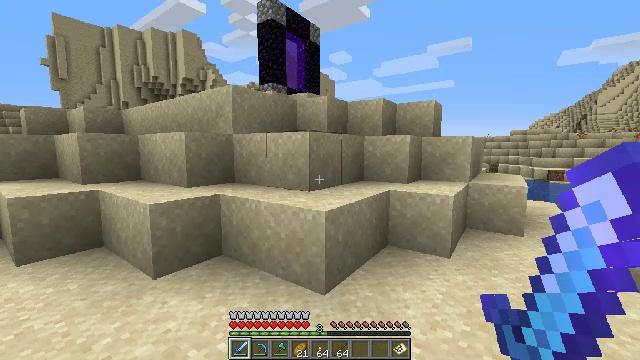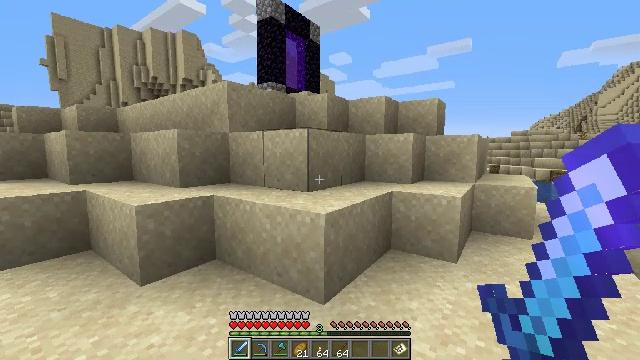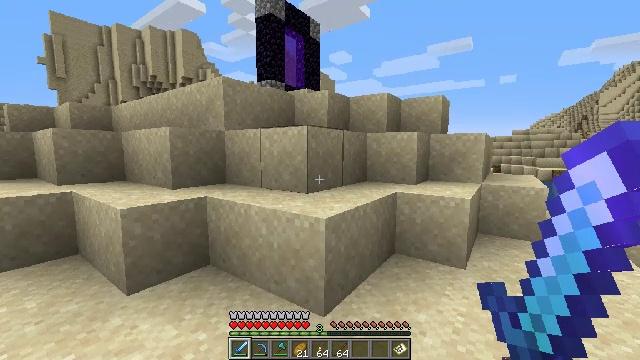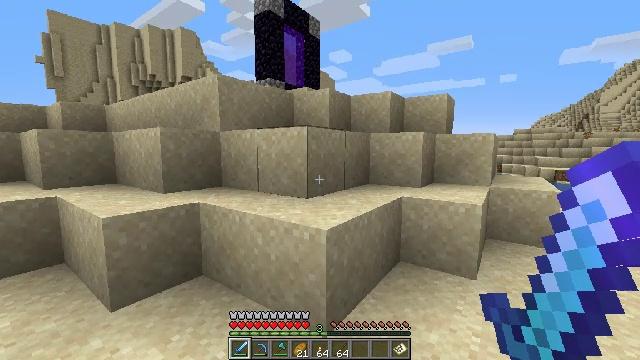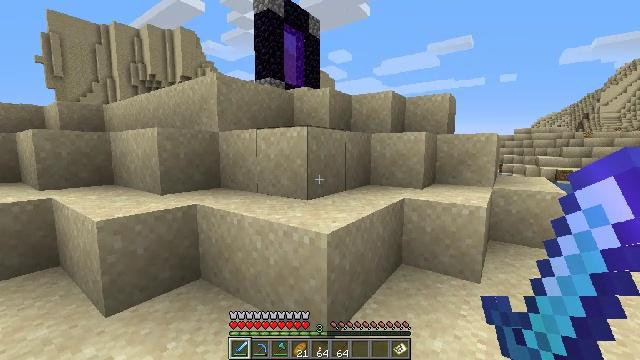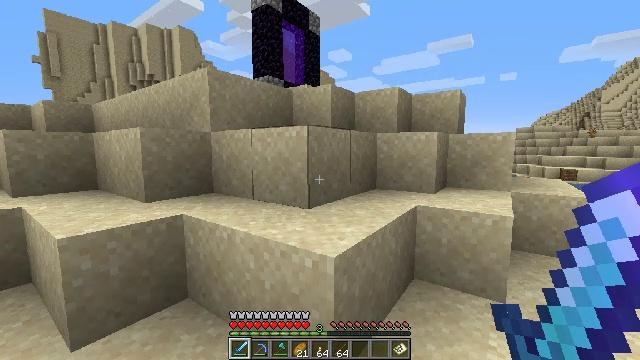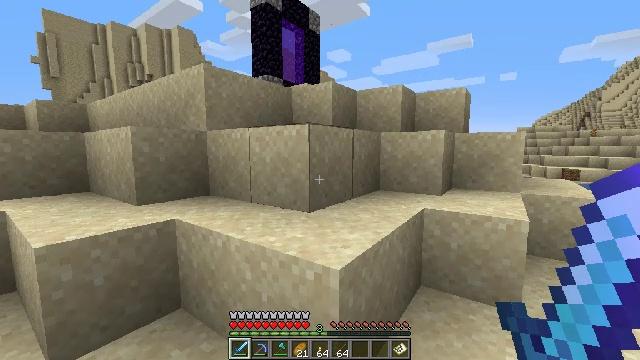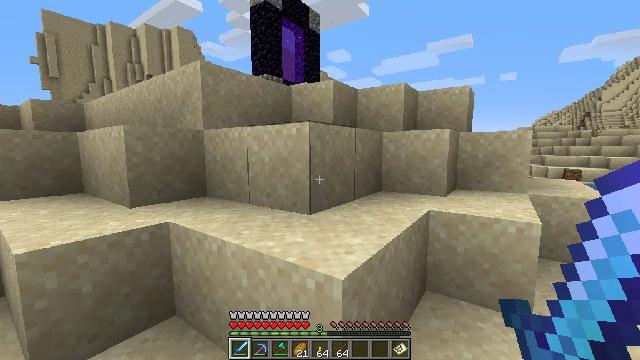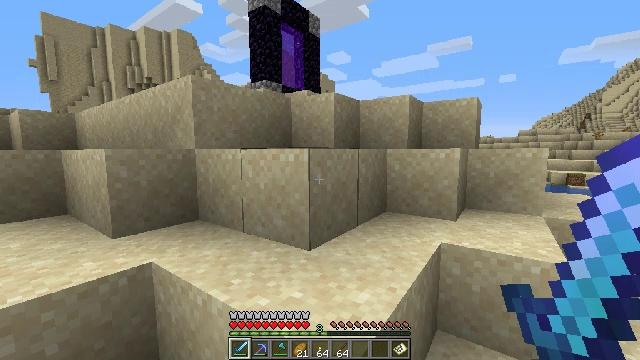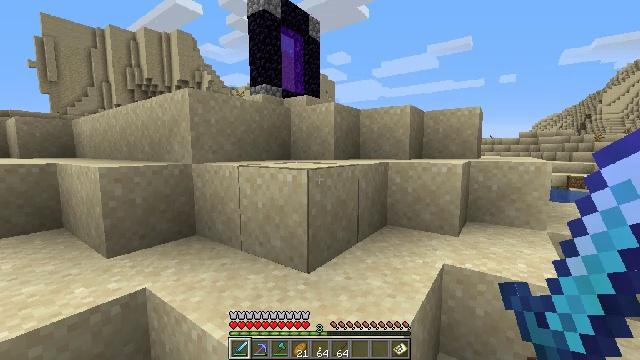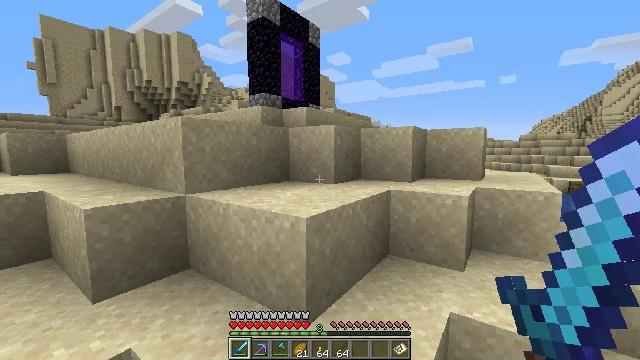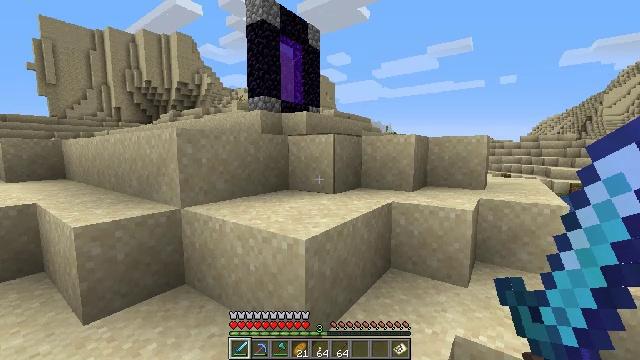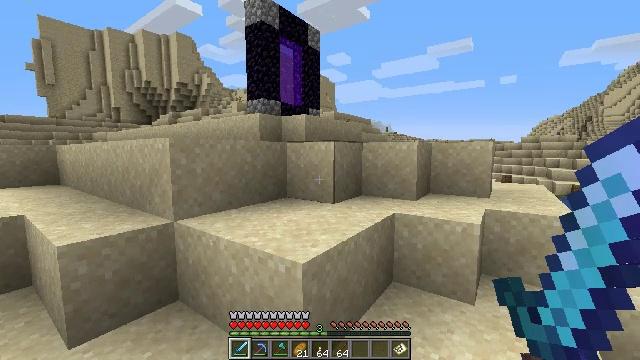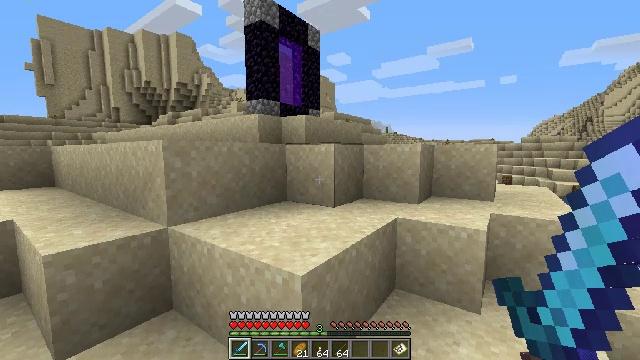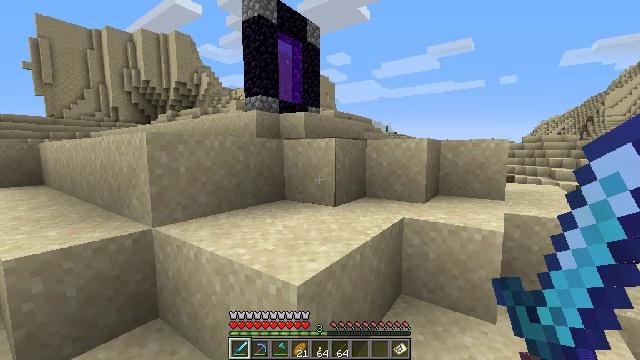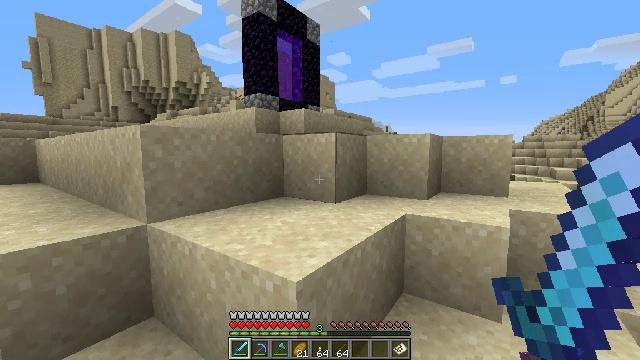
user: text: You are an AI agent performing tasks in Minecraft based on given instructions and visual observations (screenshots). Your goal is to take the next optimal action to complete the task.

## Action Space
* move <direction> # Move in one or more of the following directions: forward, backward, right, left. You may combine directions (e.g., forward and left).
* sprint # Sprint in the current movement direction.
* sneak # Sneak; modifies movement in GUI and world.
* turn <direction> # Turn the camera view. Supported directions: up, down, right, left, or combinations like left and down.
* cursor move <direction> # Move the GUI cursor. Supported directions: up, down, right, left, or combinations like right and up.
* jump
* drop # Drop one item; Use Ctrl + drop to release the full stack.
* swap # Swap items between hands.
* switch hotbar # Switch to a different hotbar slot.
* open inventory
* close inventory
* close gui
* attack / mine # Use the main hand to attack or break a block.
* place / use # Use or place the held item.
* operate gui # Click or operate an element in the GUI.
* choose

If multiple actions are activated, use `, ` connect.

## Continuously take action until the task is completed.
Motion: motion action
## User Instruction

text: Gather a dead bush.
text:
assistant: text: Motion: move forward
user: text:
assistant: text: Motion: move forward
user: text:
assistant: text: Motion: move forward
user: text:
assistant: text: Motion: move forward
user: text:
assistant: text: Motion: move forward
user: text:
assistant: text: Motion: move forward
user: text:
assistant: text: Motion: move forward
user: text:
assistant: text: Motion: move forward, jump
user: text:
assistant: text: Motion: move forward, jump
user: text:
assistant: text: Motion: move forward, jump
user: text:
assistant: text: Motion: move forward
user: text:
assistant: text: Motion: move forward
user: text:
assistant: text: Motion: move forward
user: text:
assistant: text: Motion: move forward
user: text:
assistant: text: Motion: move forward
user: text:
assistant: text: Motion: move forward
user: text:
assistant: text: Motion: move forward, jump
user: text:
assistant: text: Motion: move forward, jump
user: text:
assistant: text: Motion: move forward, jump
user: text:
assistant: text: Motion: move forward, jump
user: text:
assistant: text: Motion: move forward
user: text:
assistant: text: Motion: move forward
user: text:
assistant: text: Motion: move forward
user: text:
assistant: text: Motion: move forward
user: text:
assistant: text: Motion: move forward
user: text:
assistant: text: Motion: move forward
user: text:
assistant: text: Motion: move forward
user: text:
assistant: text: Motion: move forward
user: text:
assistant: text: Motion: move forward, jump
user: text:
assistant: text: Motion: move forward, jump